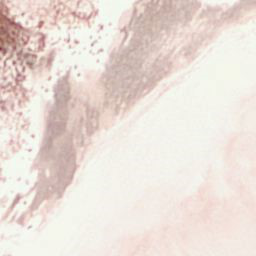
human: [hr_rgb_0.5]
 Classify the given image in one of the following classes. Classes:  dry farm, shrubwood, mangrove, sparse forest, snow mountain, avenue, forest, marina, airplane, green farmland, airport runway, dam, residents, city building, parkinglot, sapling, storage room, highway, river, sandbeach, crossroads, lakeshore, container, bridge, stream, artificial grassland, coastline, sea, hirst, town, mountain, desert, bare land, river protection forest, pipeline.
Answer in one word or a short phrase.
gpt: sandbeach